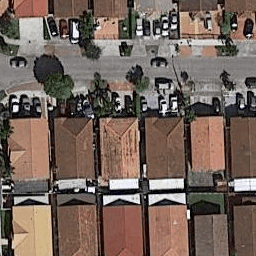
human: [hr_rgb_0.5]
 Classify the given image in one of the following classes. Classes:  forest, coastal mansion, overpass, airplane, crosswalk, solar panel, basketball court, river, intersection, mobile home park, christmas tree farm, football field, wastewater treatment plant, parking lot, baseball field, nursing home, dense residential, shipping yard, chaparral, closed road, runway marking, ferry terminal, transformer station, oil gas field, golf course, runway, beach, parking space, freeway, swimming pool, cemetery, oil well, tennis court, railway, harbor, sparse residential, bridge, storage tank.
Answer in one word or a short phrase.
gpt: dense residential